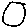
Label: circle